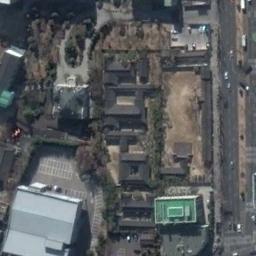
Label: palace